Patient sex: M
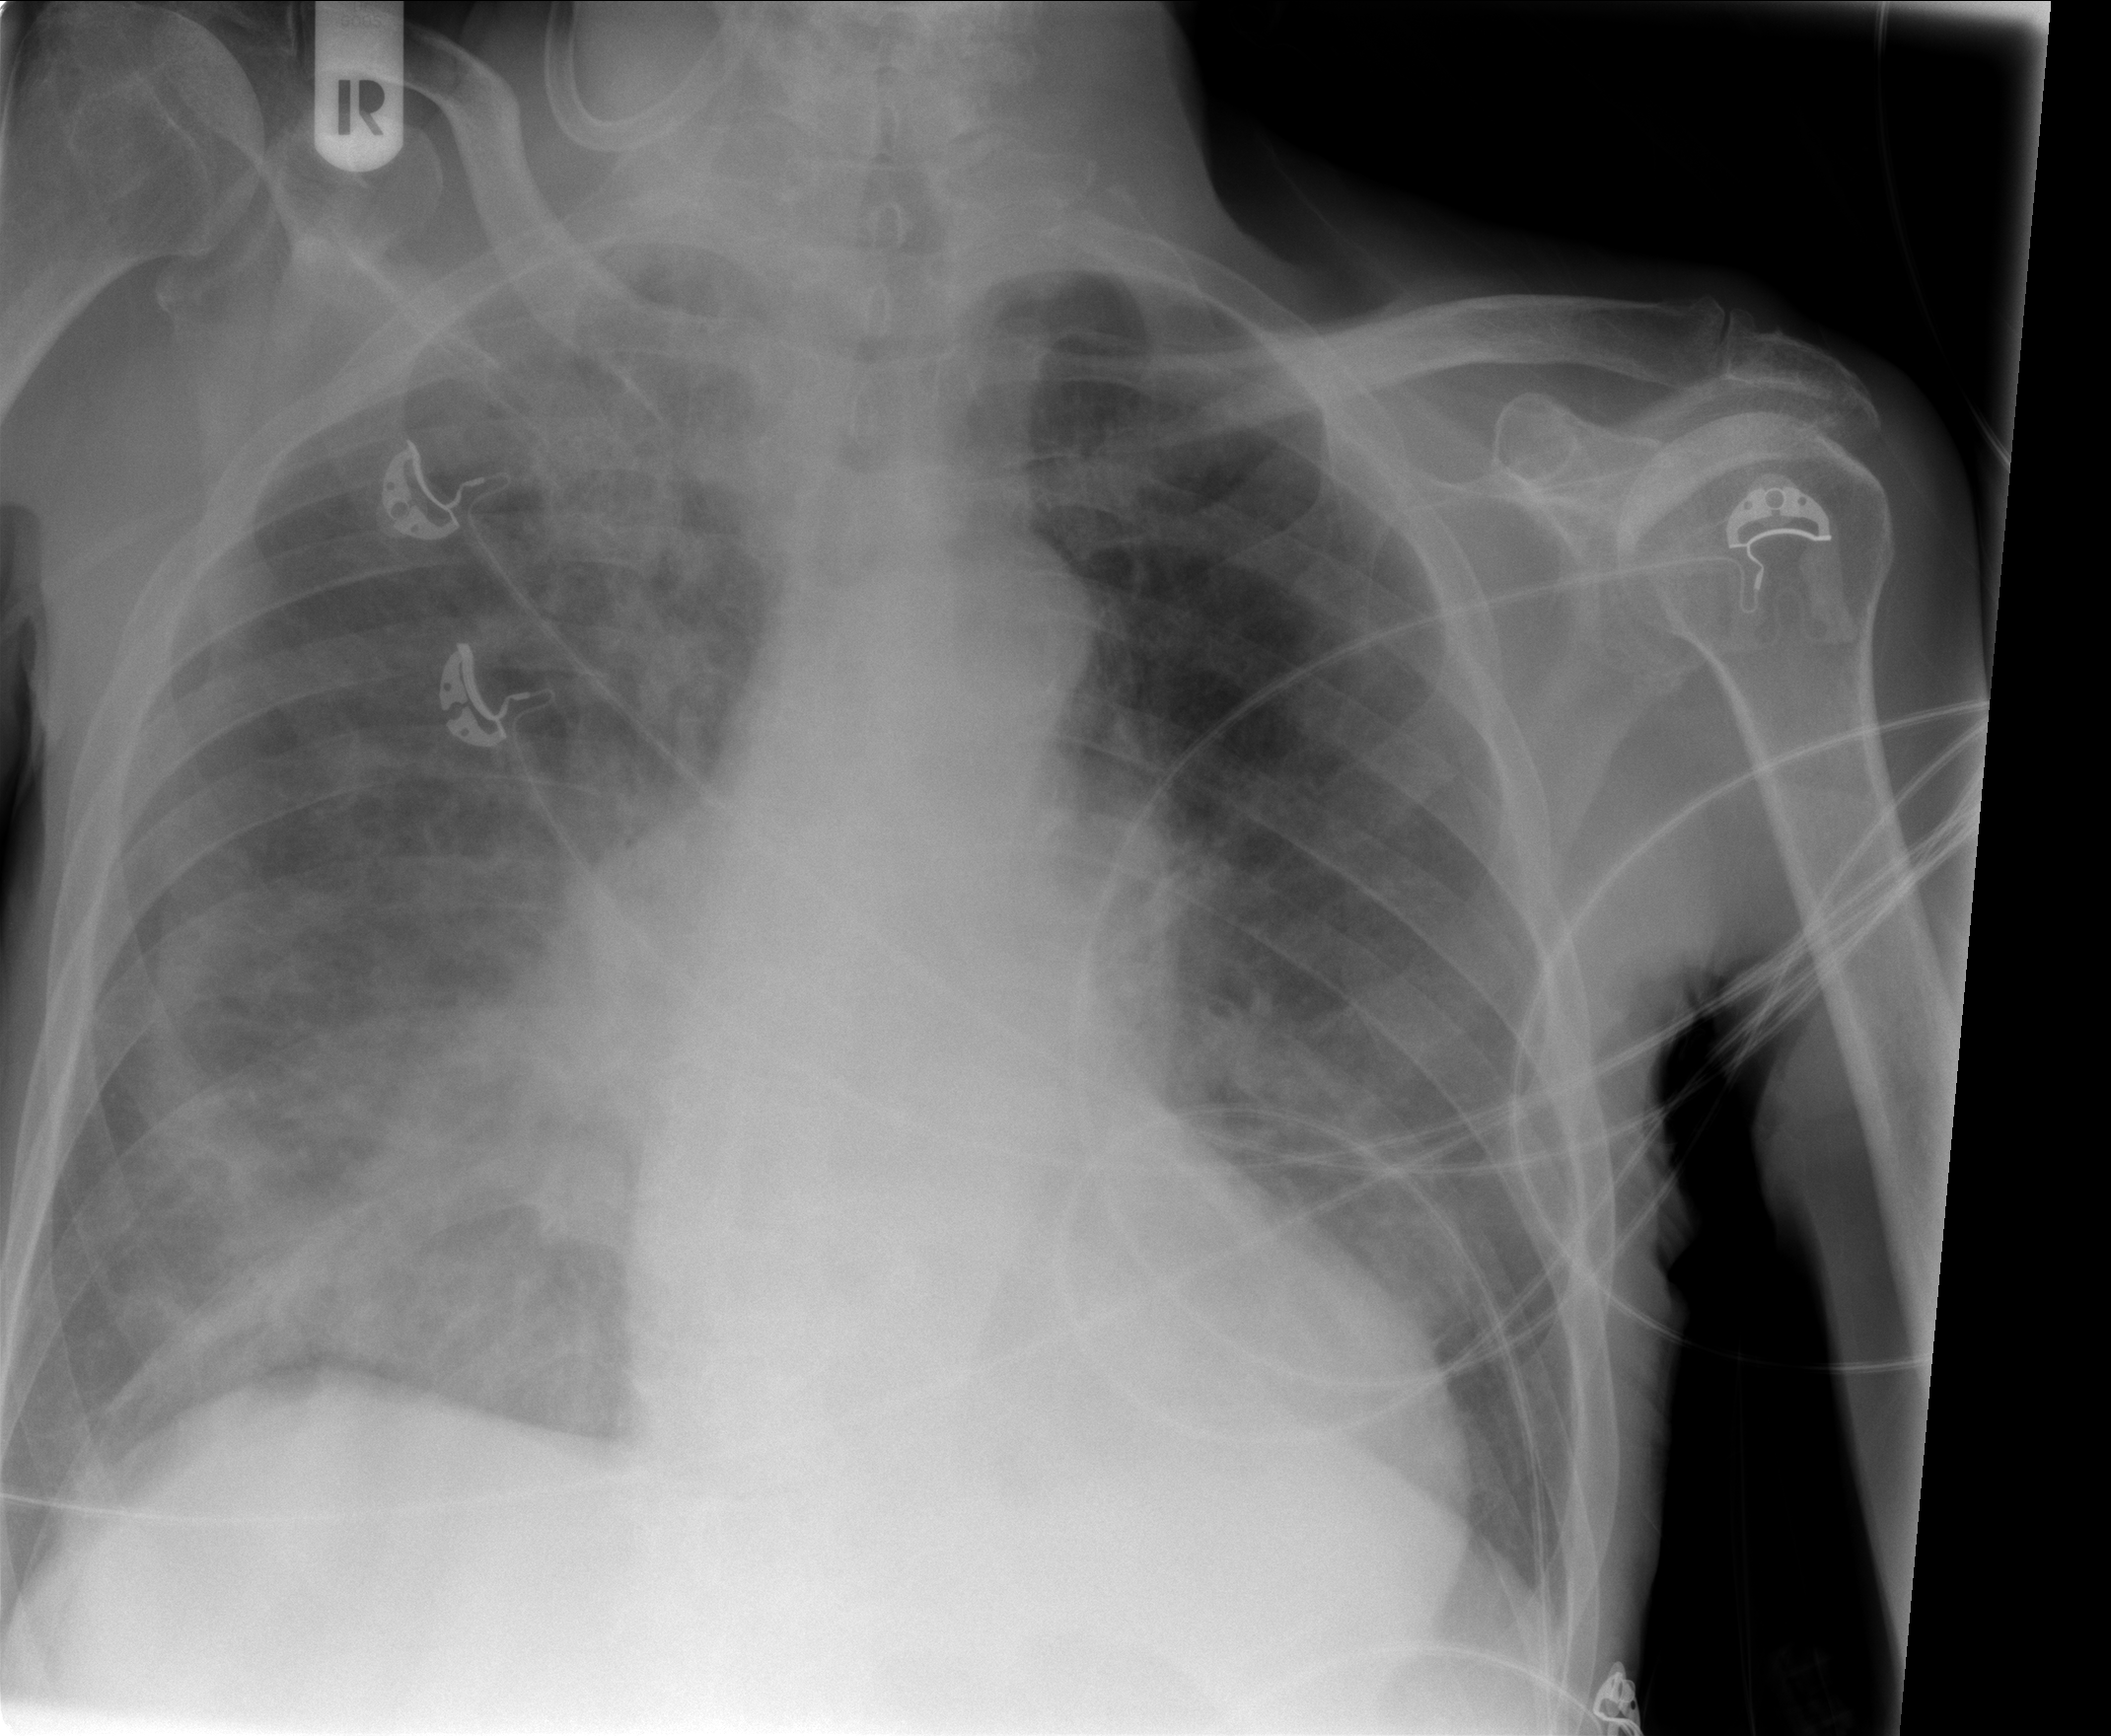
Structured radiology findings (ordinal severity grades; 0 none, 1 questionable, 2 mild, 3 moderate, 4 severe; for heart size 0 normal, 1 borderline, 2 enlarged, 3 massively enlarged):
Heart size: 0
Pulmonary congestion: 0
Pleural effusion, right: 2
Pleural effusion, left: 0
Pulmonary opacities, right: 0
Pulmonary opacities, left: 0
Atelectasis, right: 2
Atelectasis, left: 0